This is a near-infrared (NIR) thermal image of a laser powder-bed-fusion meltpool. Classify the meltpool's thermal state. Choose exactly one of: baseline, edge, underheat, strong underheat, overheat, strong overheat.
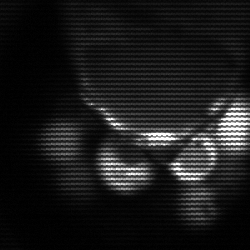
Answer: baseline